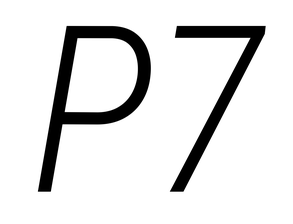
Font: Roboto-Italic_Condensed_Light_Italic